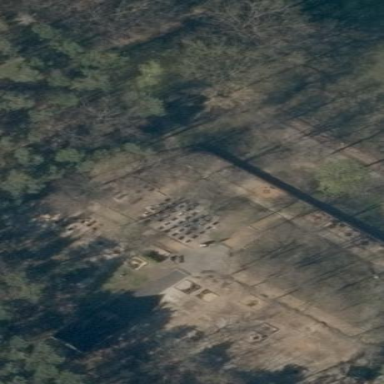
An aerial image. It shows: Cemetery.